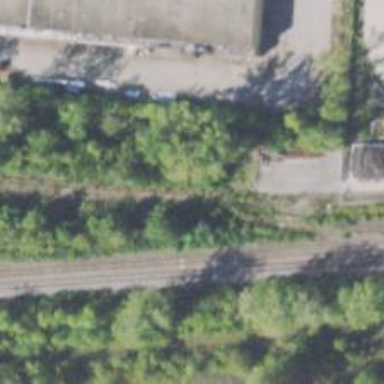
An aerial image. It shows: Rail spur service.